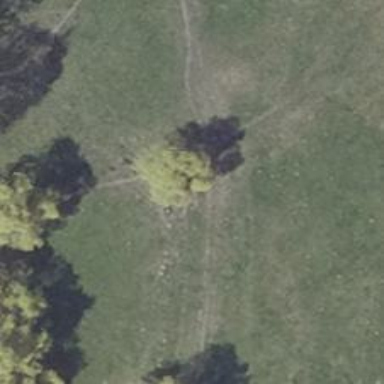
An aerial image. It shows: Deciduous broadleaved tree.